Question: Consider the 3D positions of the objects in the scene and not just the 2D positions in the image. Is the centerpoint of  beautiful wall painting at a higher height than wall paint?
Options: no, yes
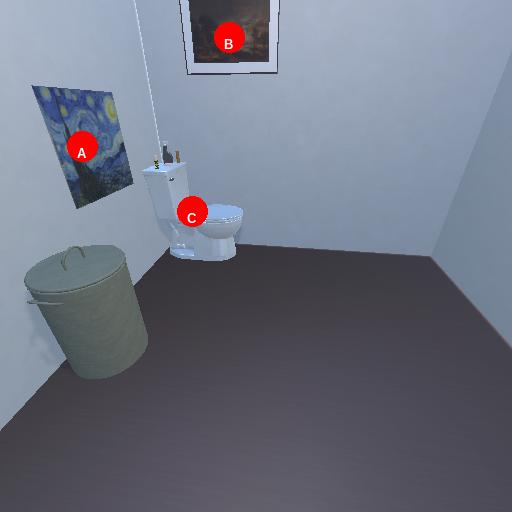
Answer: no